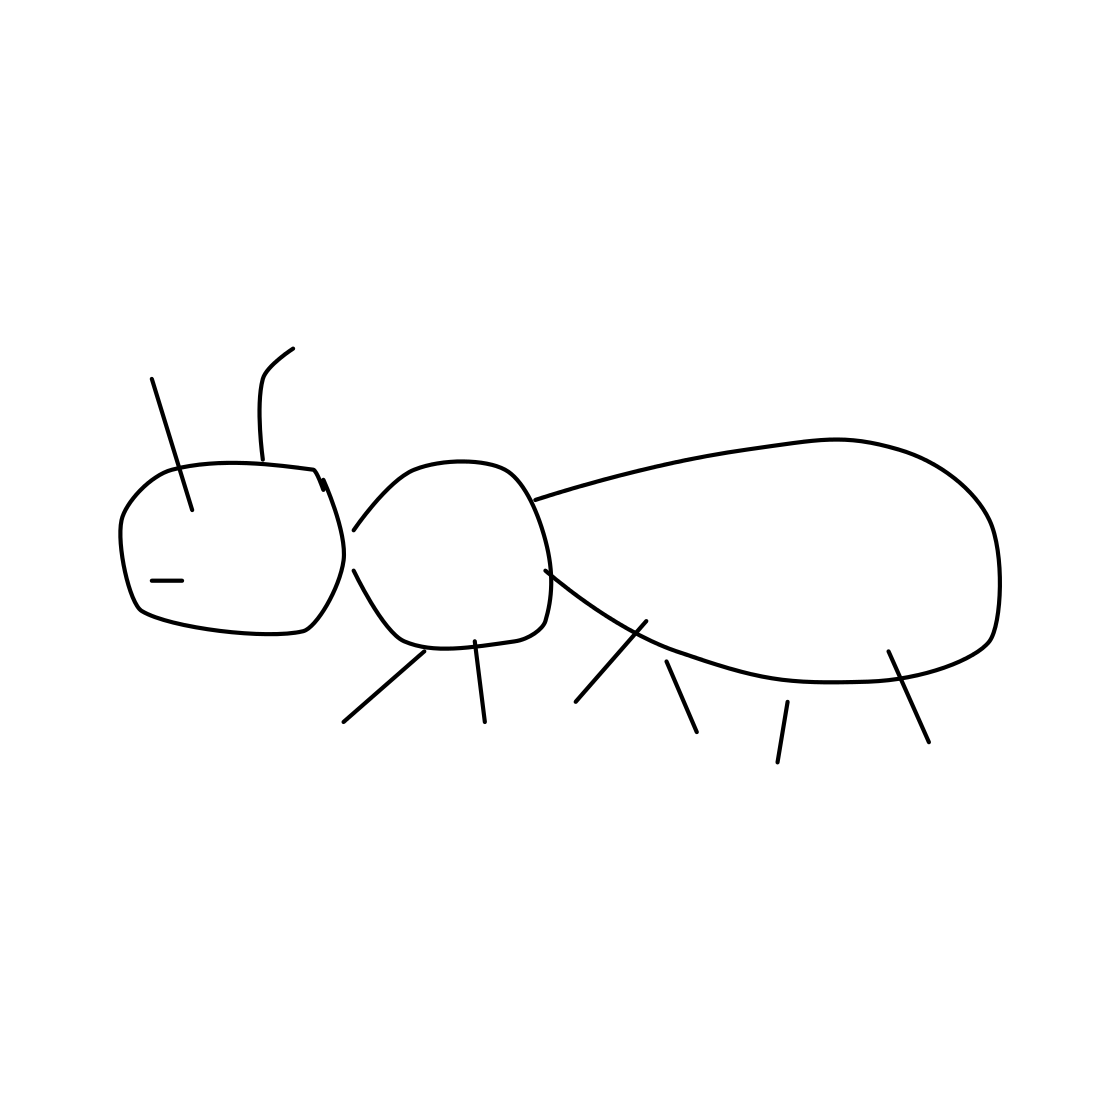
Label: ant